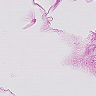
Metastatic tissue present: no